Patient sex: M
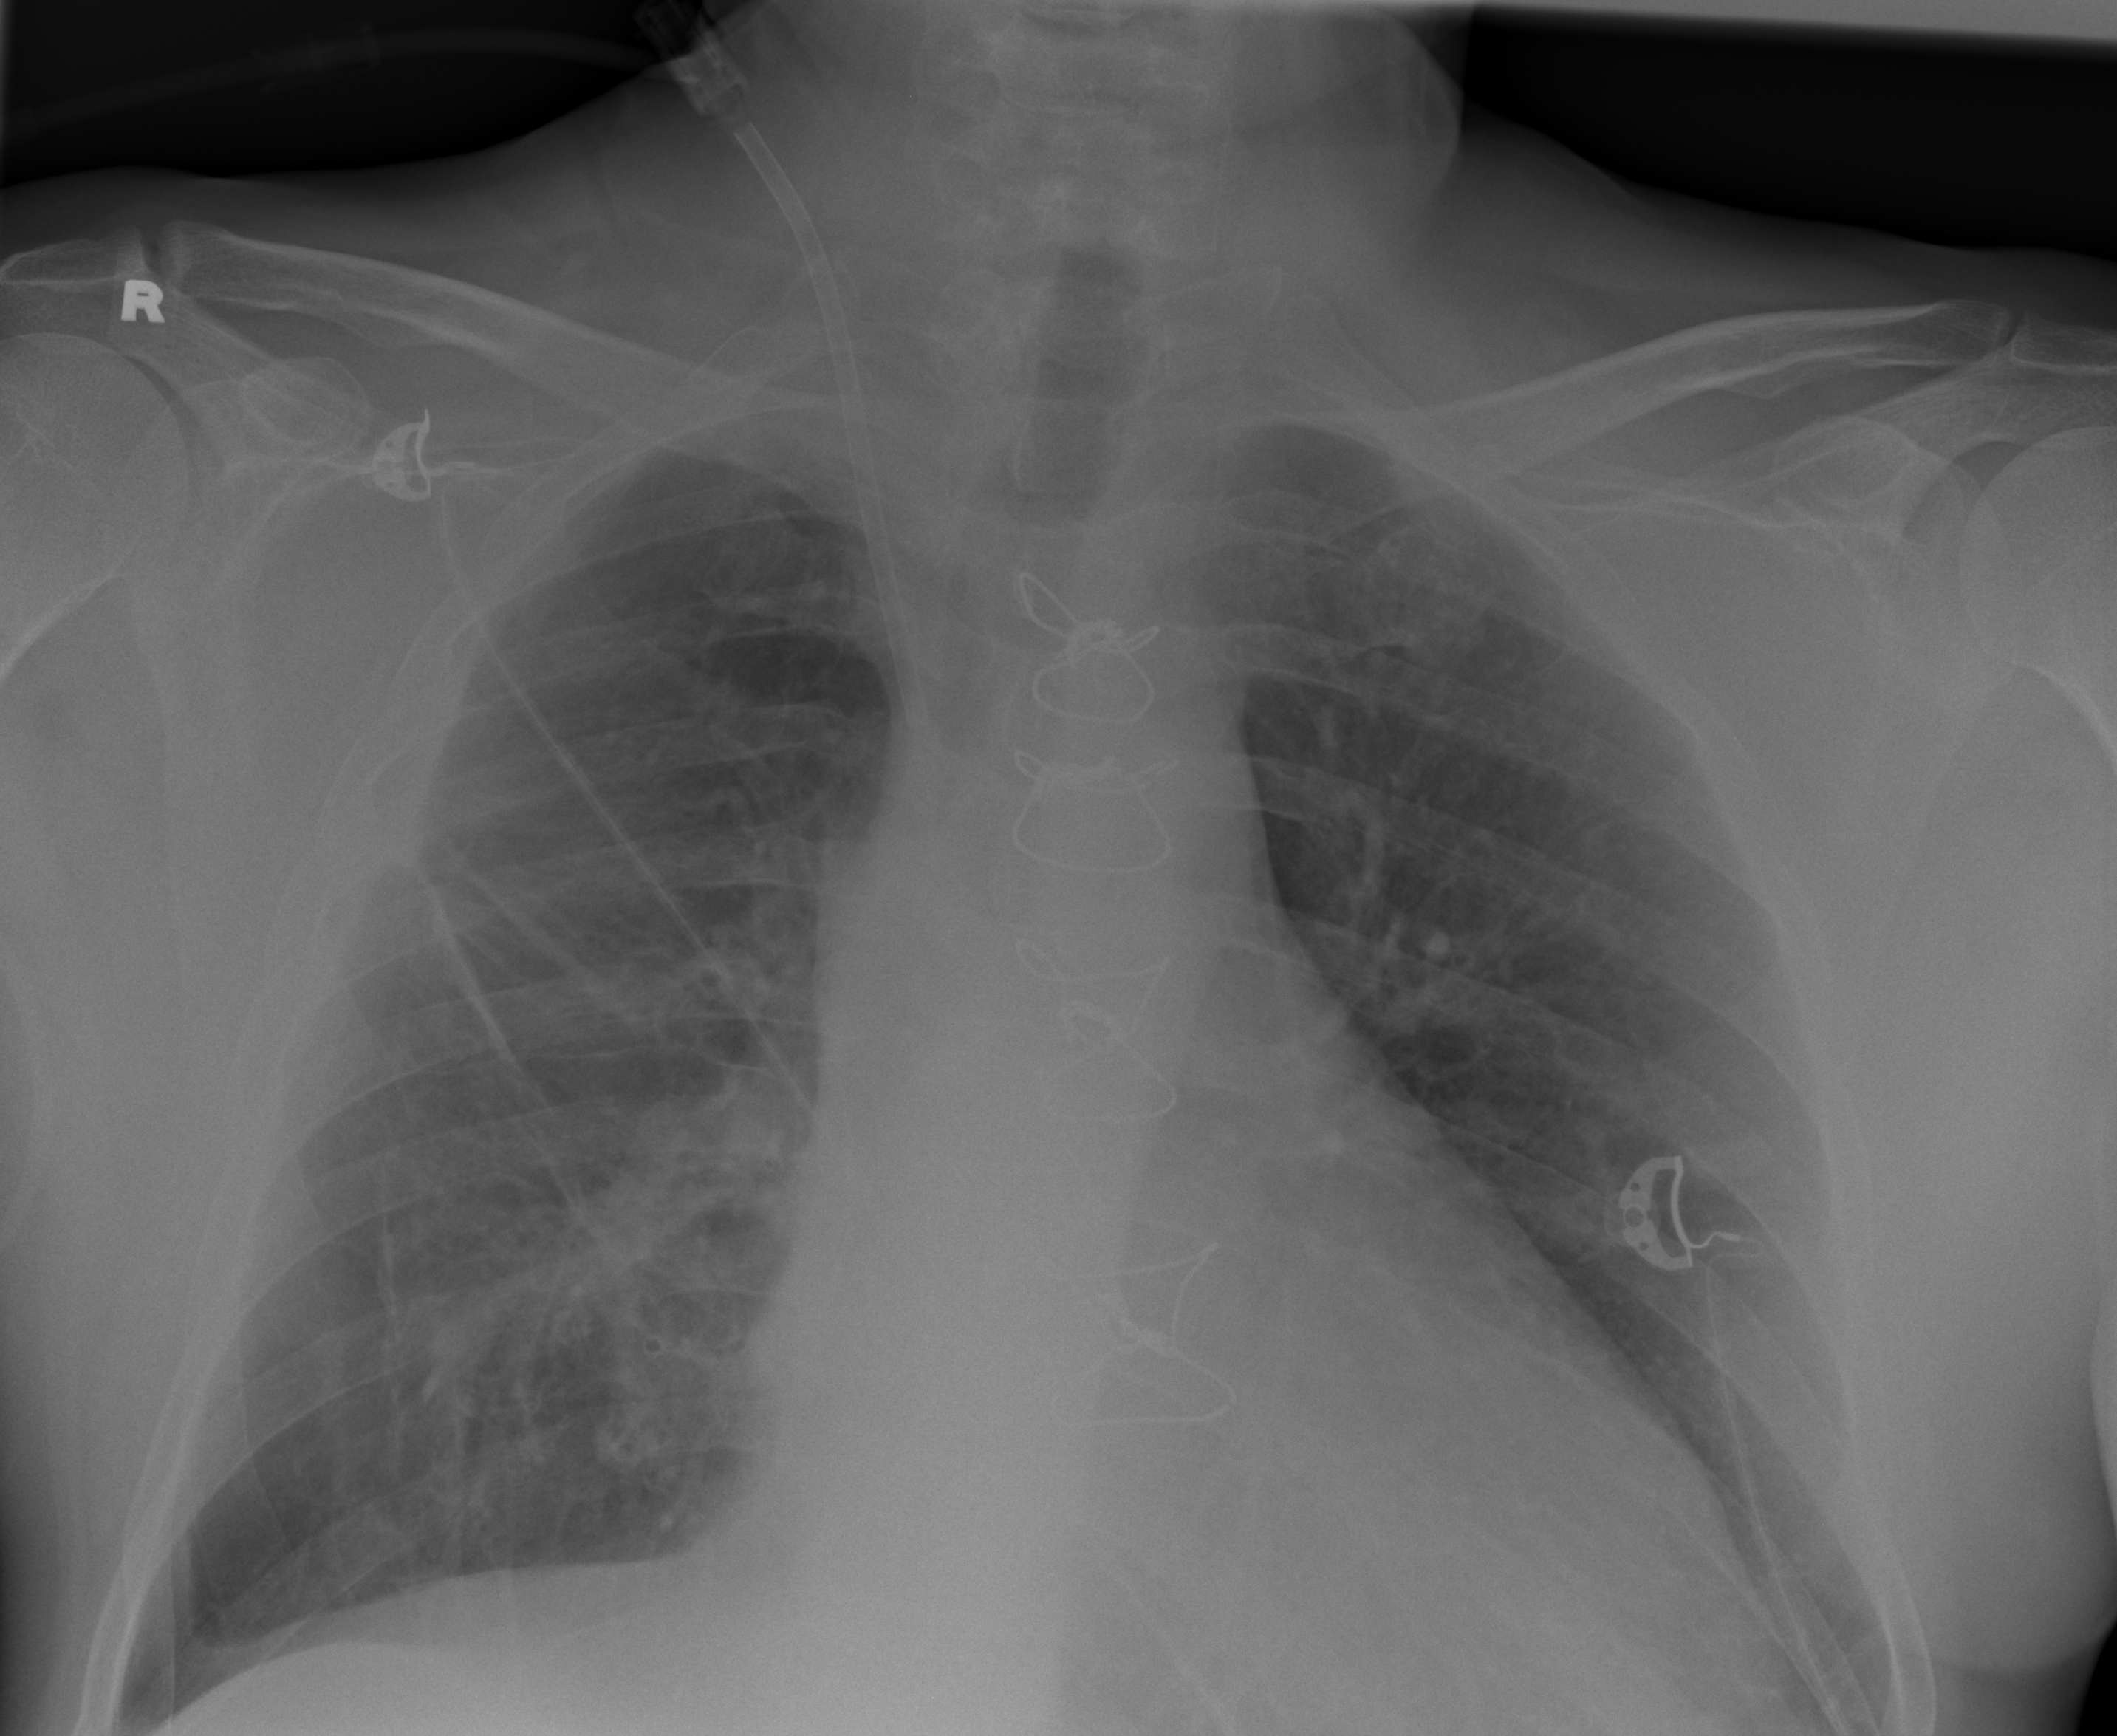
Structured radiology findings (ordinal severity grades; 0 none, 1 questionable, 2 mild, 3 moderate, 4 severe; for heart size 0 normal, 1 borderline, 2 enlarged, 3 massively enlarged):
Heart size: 1
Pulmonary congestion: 1
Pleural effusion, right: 2
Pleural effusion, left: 0
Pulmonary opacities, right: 1
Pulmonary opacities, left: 0
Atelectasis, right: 2
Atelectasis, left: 0